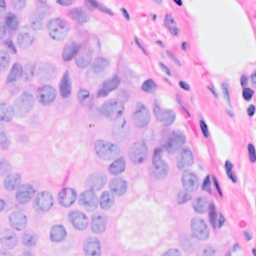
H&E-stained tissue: Breast